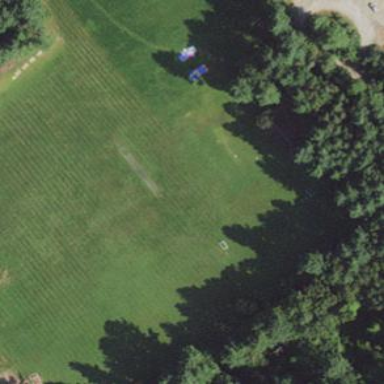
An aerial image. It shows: Soccer pitch for leisure land activities.